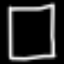
Label: square